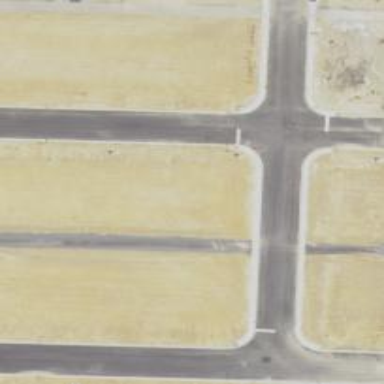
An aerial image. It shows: Road with stop sign.